Interaction volume radius: 5 \u00c5
Interaction volume height: 25 \u00c5
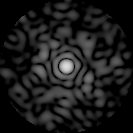
Disorder parameter: 0.8509